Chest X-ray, PA view. Patient: 53 years old, sex F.
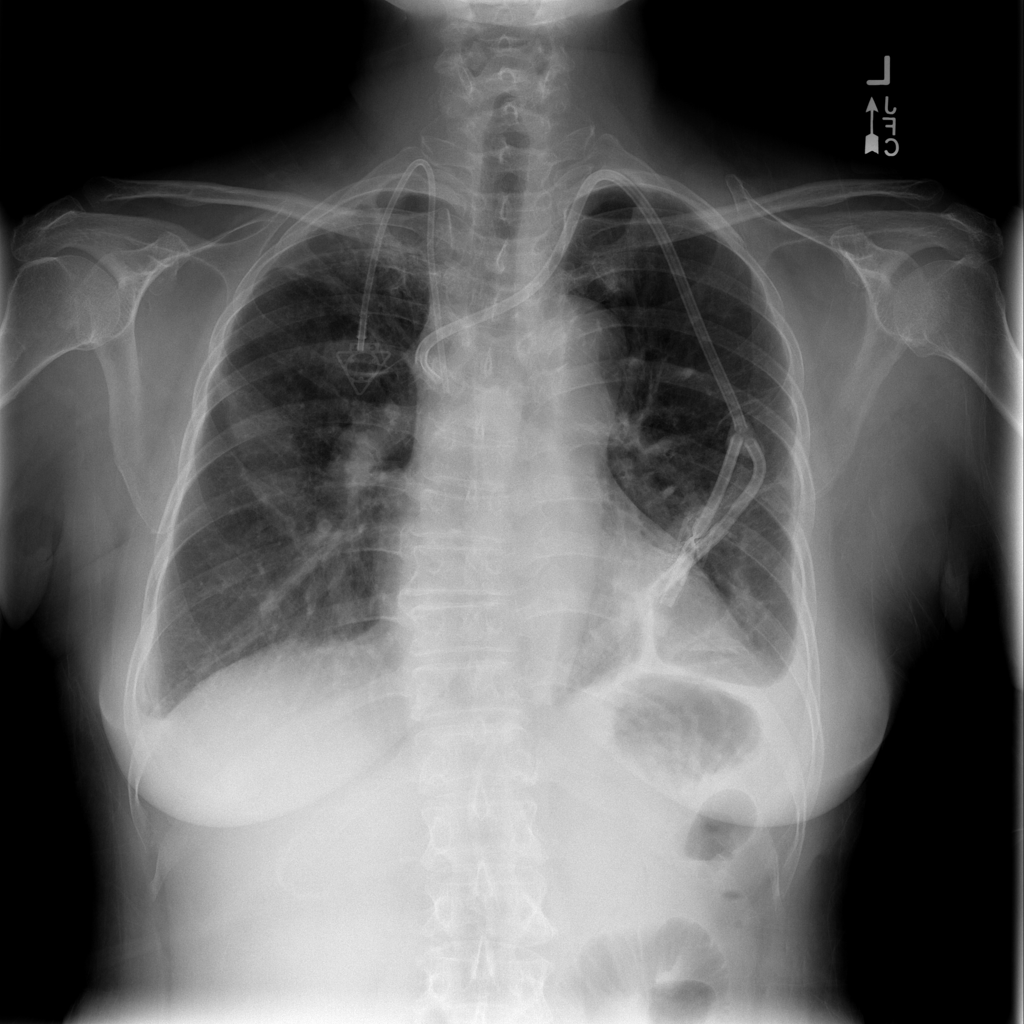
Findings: Edema, Infiltration